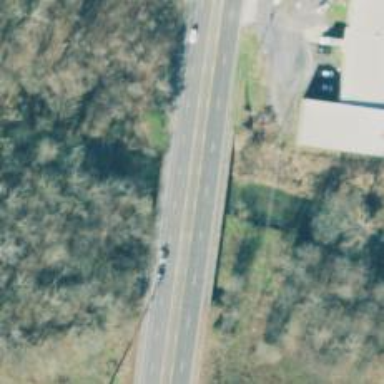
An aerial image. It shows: Primary highway on asphalt bridge.